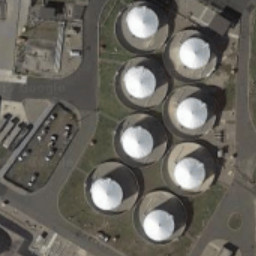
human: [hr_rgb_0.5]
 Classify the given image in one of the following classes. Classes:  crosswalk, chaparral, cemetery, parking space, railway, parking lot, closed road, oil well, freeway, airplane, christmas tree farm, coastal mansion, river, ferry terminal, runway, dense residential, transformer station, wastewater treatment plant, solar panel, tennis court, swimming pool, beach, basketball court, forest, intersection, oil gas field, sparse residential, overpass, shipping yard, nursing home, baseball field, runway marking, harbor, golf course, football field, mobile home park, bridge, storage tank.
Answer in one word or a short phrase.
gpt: storage tank